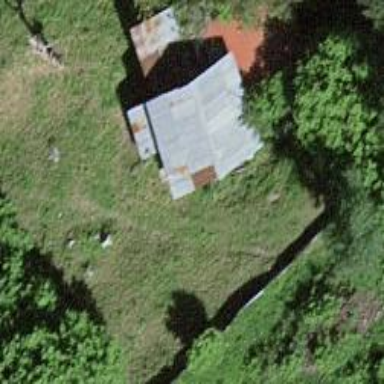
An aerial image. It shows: Shed building.